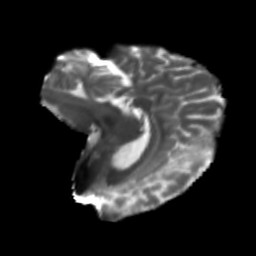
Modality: T2w
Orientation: sagittal
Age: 36
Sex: female
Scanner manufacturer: siemens
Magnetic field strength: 3 T
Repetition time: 5.47 s
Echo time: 0.0854 s